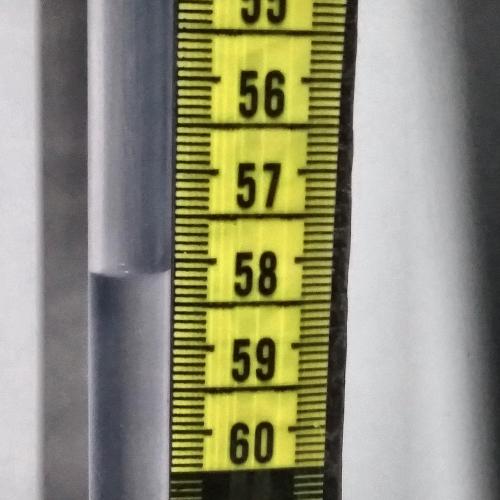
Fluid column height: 58.2 cm